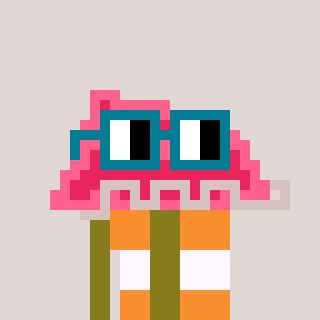
a pixel art character with square dark green glasses, a retainer-shaped head and a gunk-colored body on a warm background